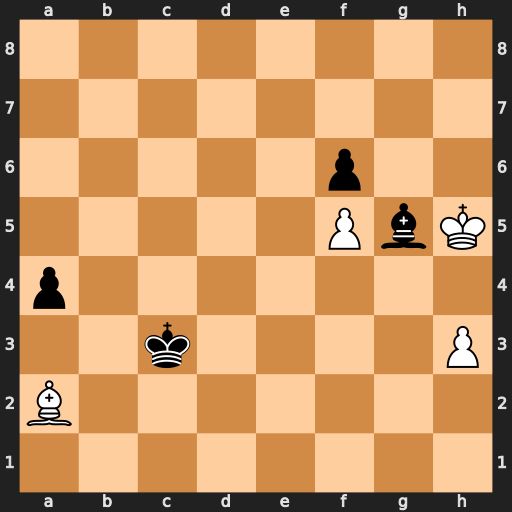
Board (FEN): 8/8/5p2/5PbK/p7/2k4P/B7/8
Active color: w
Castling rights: -
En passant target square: -
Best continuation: h4 Bd2 Kg6 Kd4 Kxf6 Be1 h5 Bh4+ Ke6